Aerial crown-view tile of a tropical tree (Barro Colorado Island, Panama), acquired 20240918:
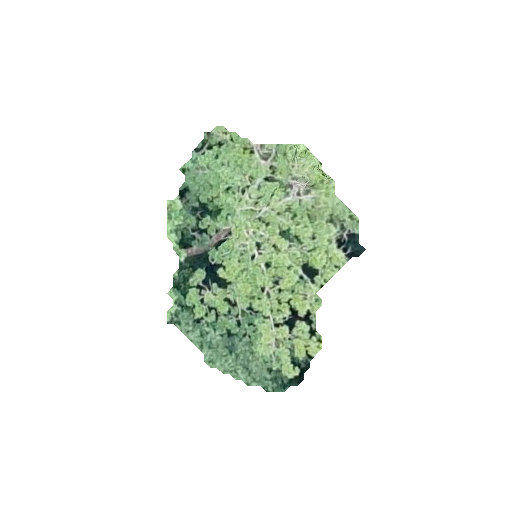
Species: Protium stevensonii
GBIF accepted scientific name: Tetragastris panamensis
Crown area: 55.66 m²